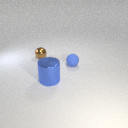
small brown metal sphere to the left of small blue rubber sphere